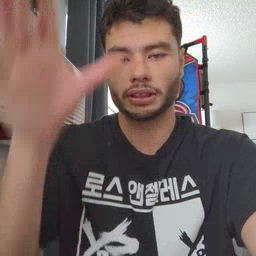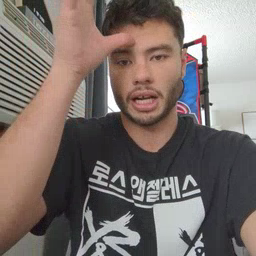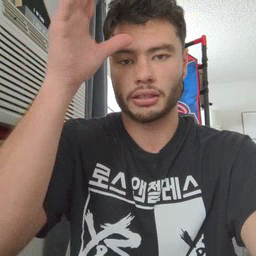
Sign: dad